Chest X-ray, PA view. Patient: 55 years old, sex M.
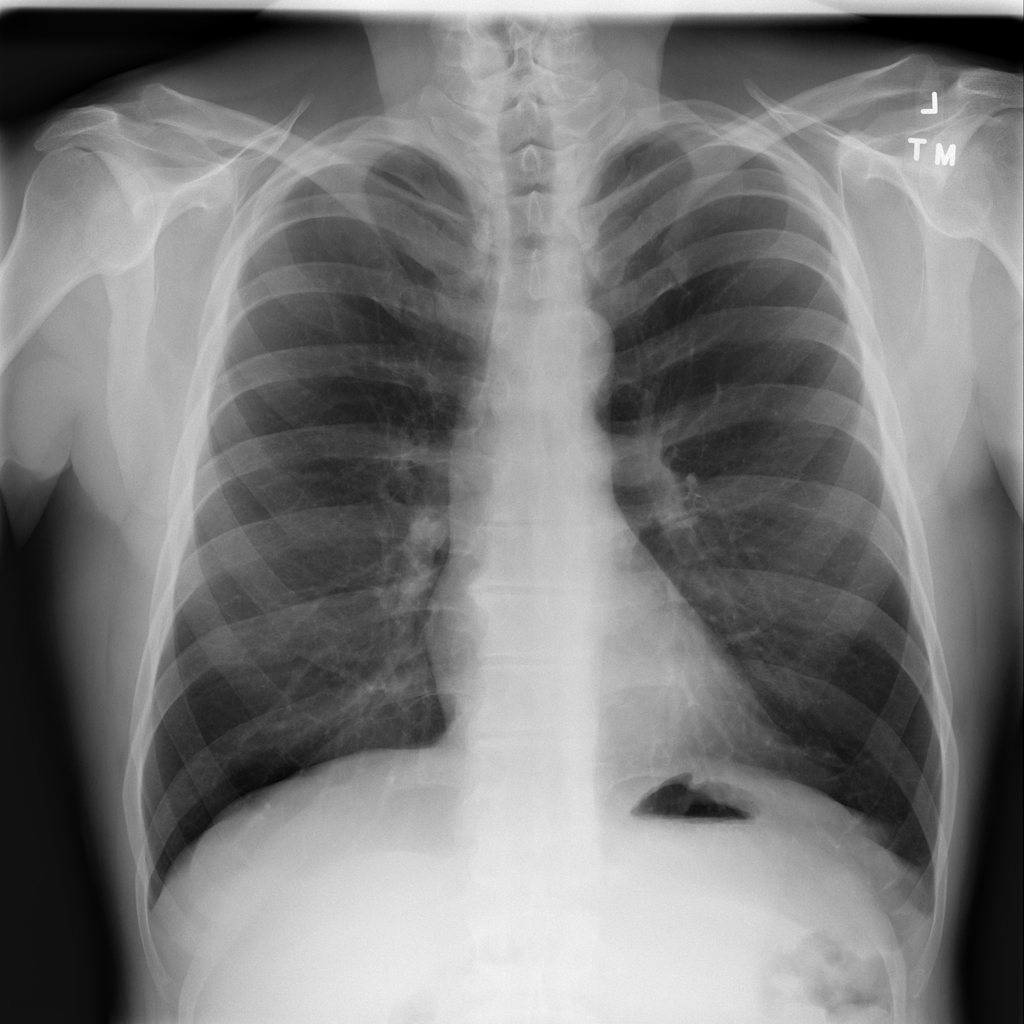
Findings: No Finding